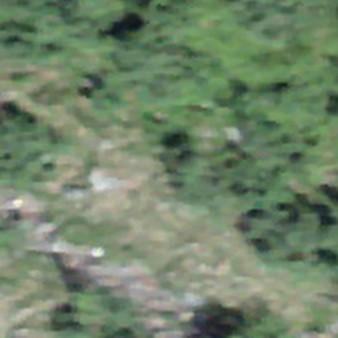
Label: other